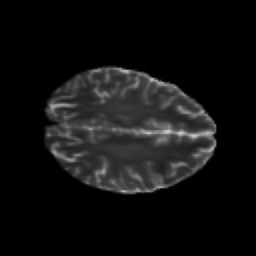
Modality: T2w
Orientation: axial
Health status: healthy
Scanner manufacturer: siemens
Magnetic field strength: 3 T
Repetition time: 10 s
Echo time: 0.092 s